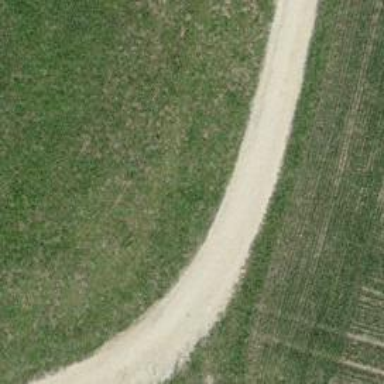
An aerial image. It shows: Track with compacted grade2 surface.